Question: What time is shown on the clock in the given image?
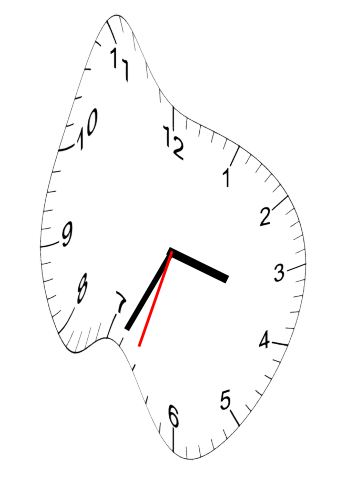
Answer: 03:34:33